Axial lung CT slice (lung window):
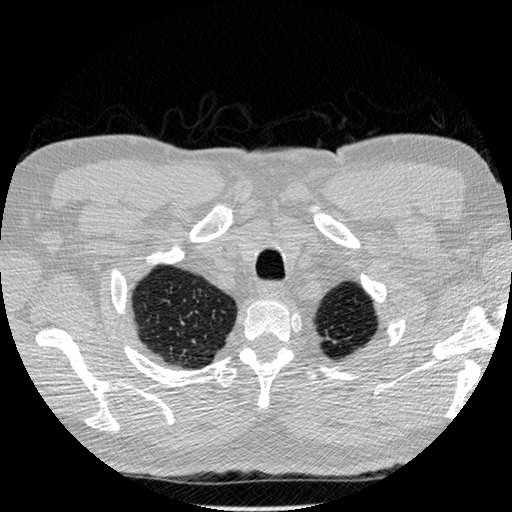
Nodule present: no